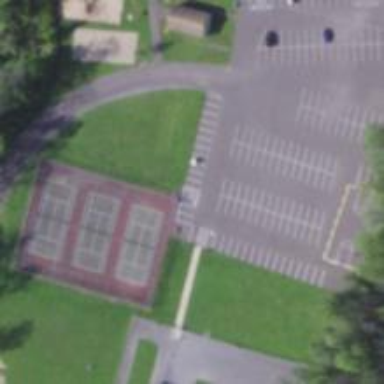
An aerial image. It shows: Tennis court on the leisure land pitch.